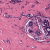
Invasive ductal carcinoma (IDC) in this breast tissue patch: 0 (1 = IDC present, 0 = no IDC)